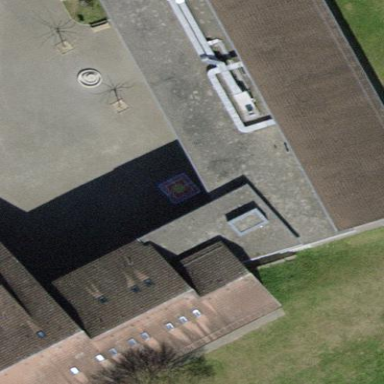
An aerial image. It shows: Close-up view of roof of building.